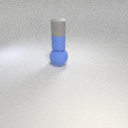
small gray rubber cylinder above large blue rubber sphere